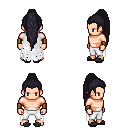
a pixel art fantasy rpg character, male body template, human, light skin, white tattered cape, white pants, raven extra-long topknot hairstyle, leather bracers, gray slippers, four views (front, back, left, right), 2x2 character sprite sheet, small pixel art, hard edges, no anti-aliasing